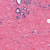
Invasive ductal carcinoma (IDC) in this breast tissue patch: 0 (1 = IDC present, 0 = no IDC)